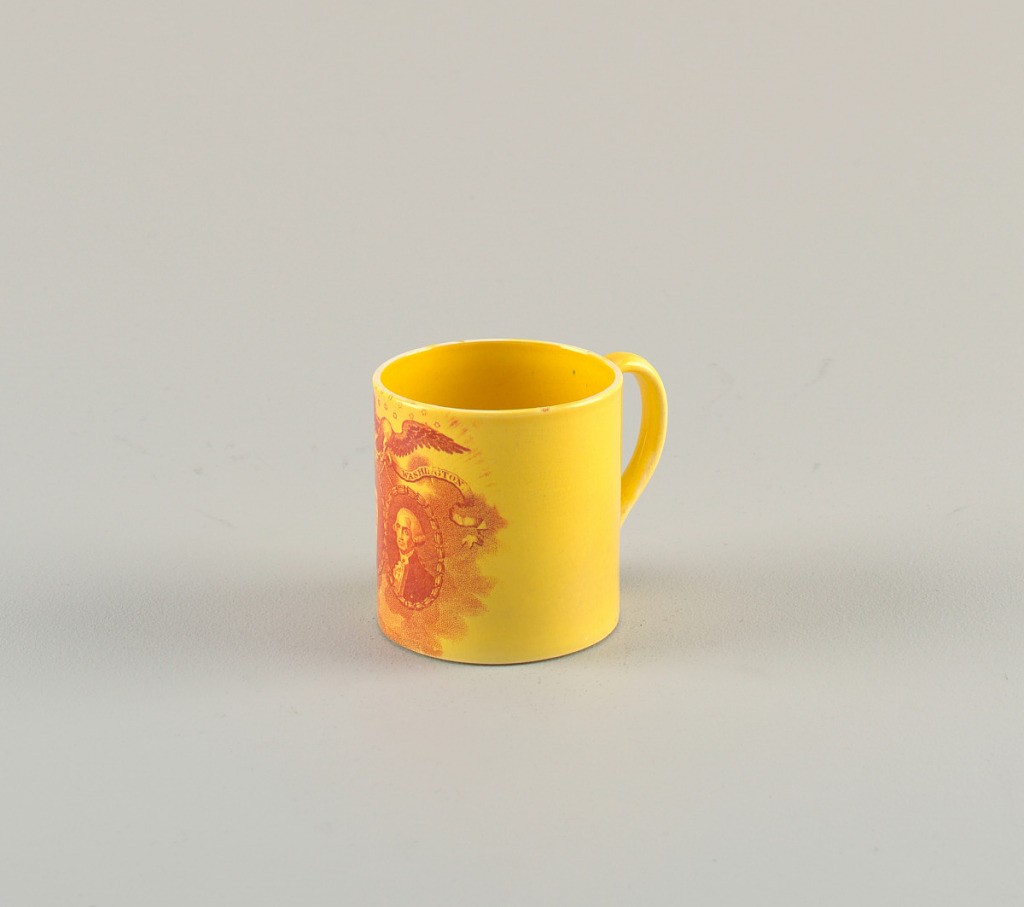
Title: Washington and Lafayette
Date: ca. 1810
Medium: Glazed earthenware, transfer printed decoration
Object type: Mug
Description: Cylindrical mug with red decoration on a yellow ground showing an eagle, its wings spread, above portrait ovals of Washington and Lafayette; strap handle.